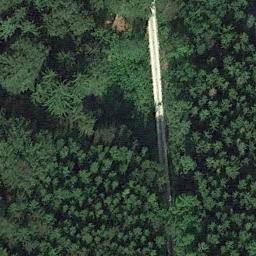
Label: forest